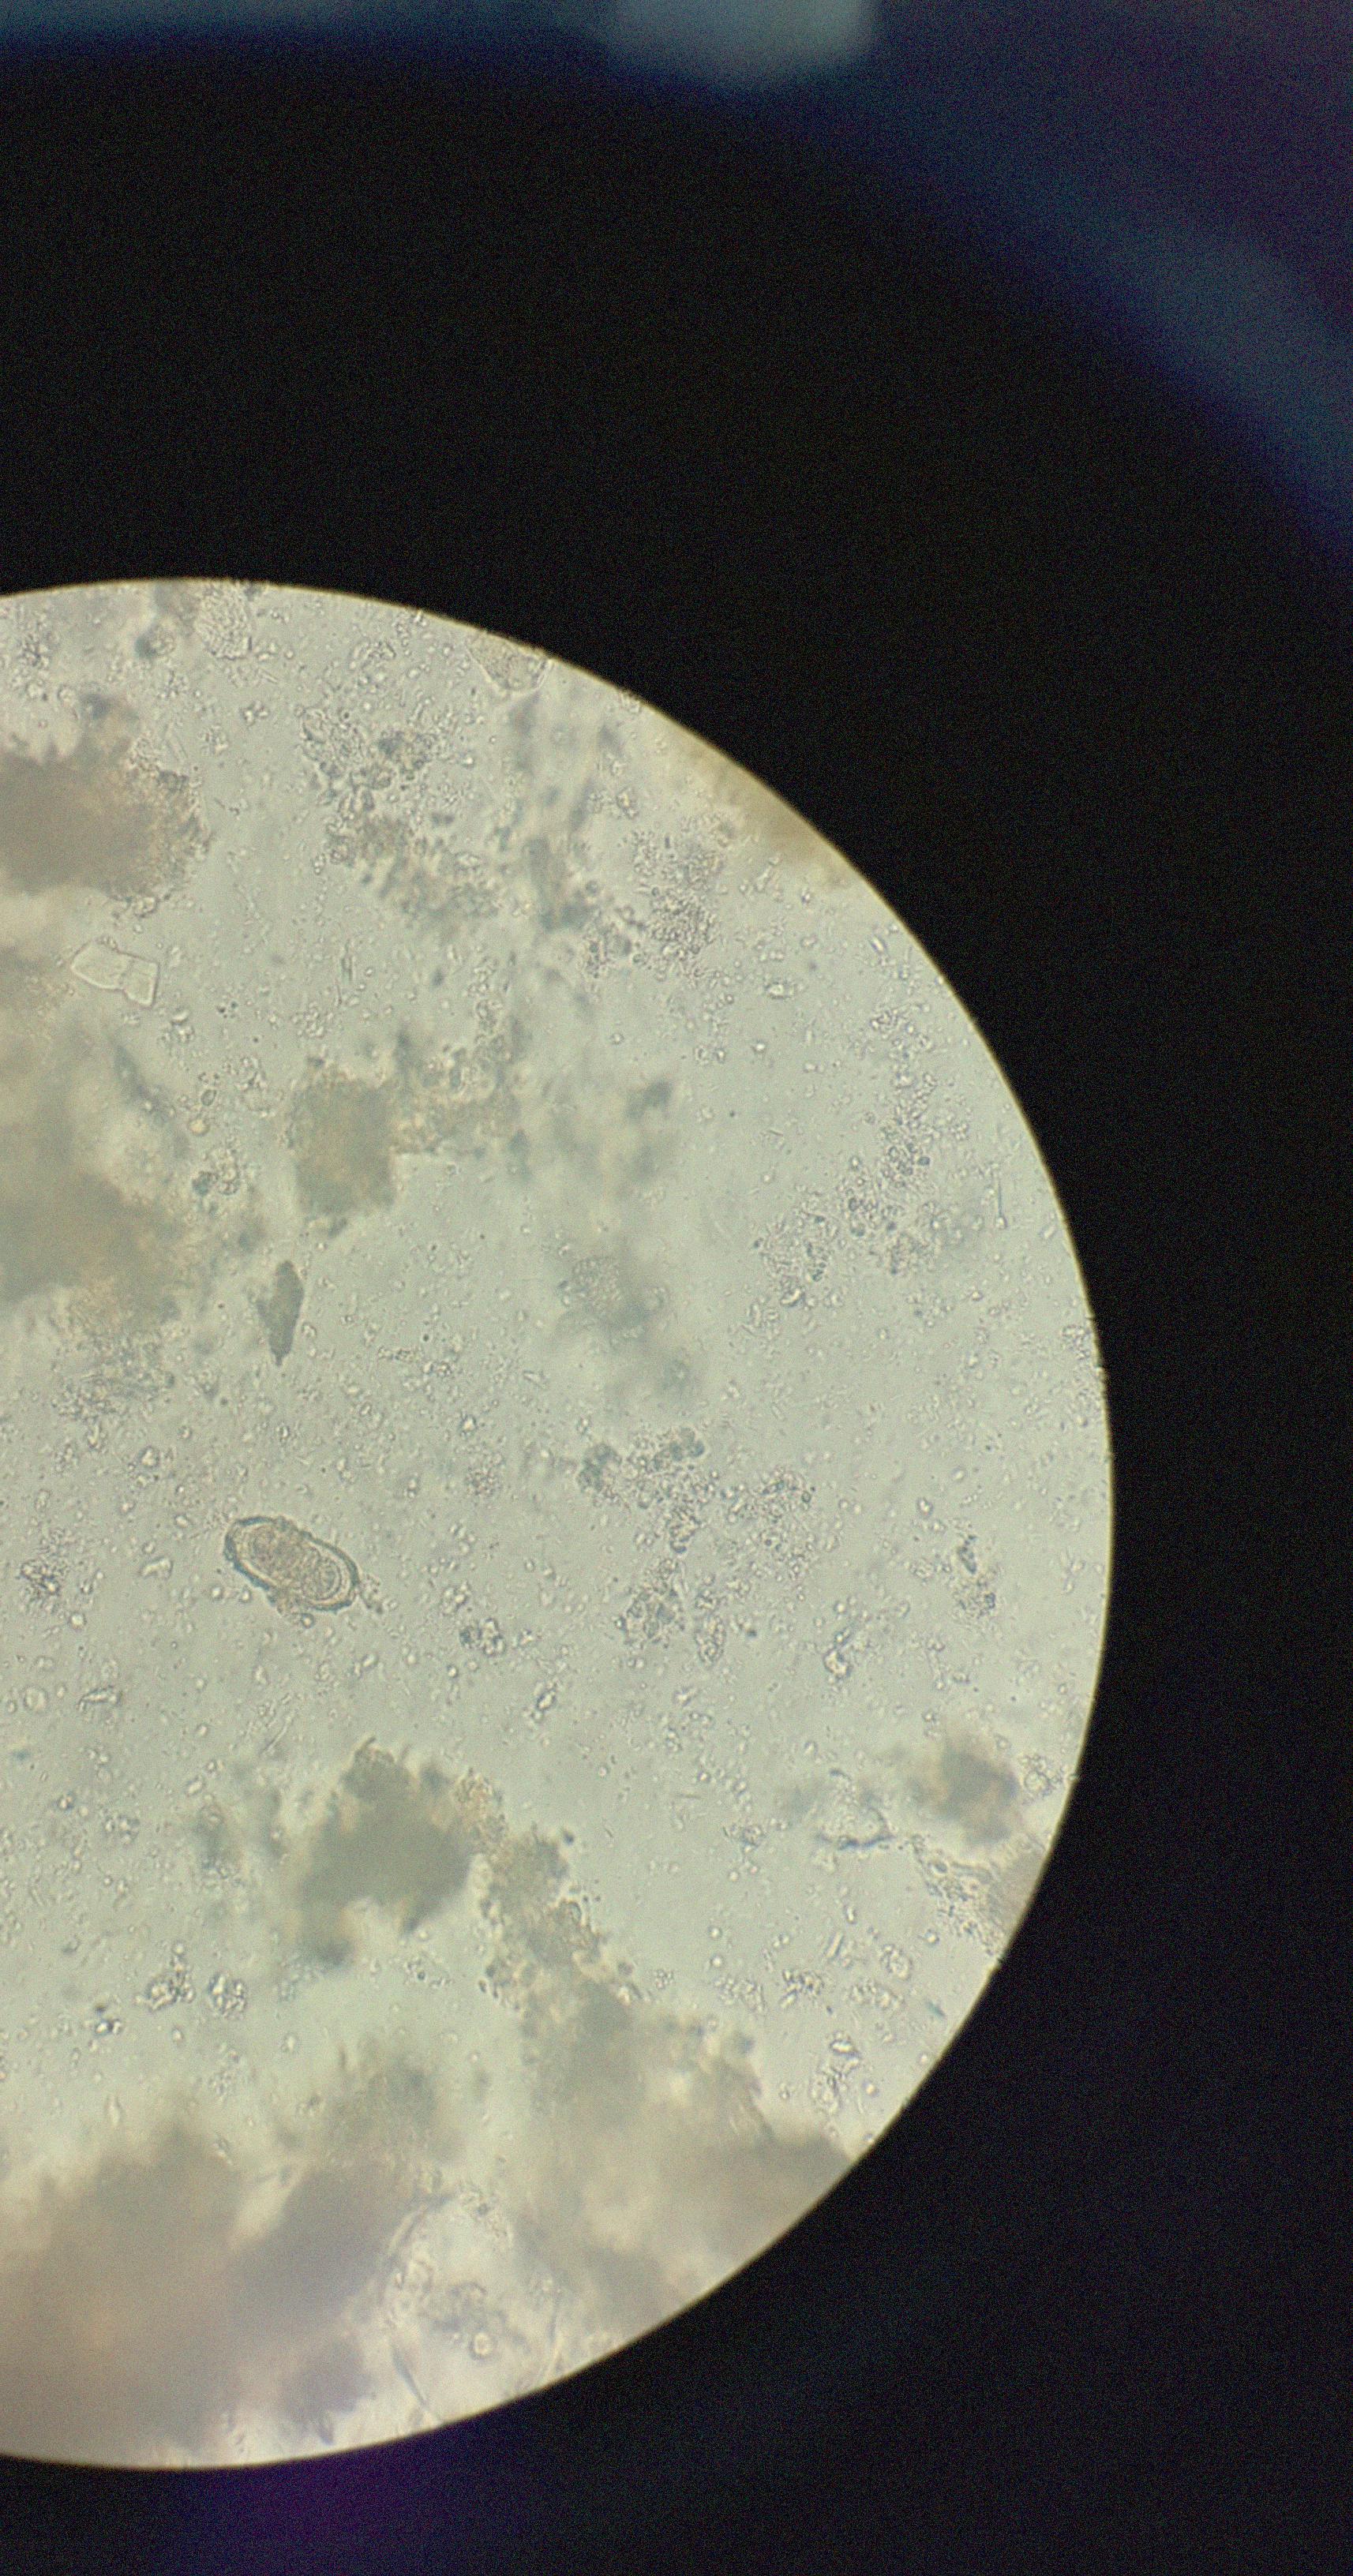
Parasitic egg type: Capillaria philippinensis